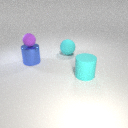
large cyan rubber cylinder in front of large cyan rubber sphere